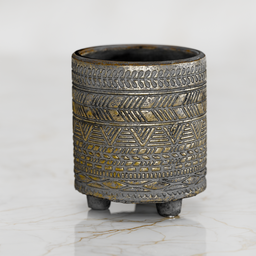
Label: decoration